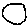
Label: circle